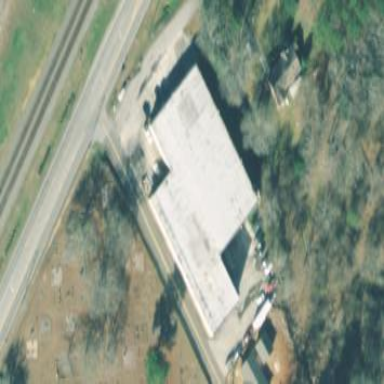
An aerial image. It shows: Retail building.